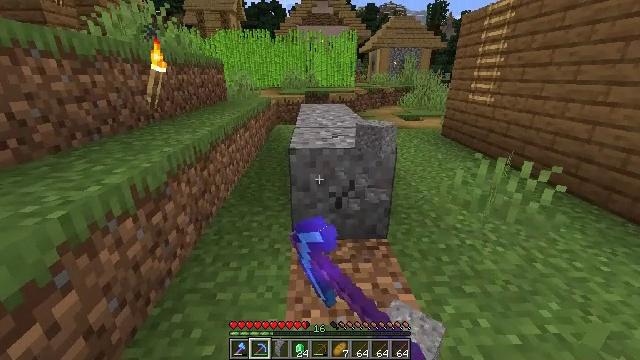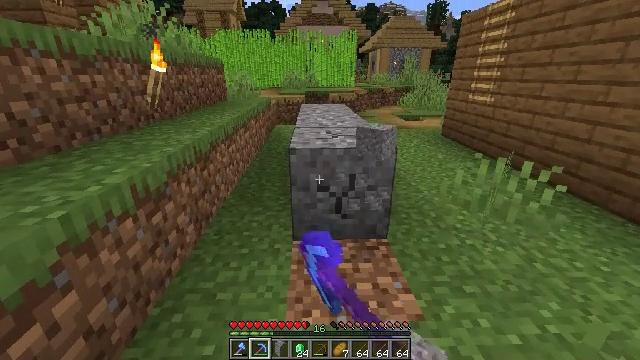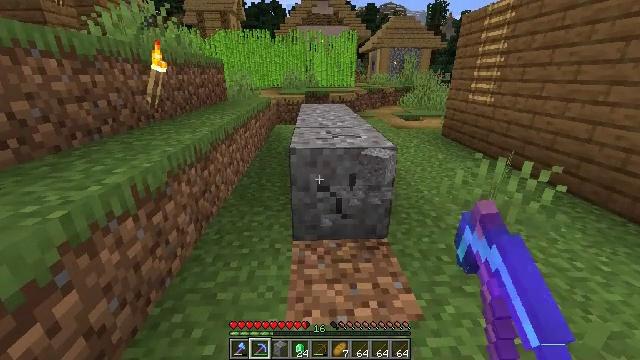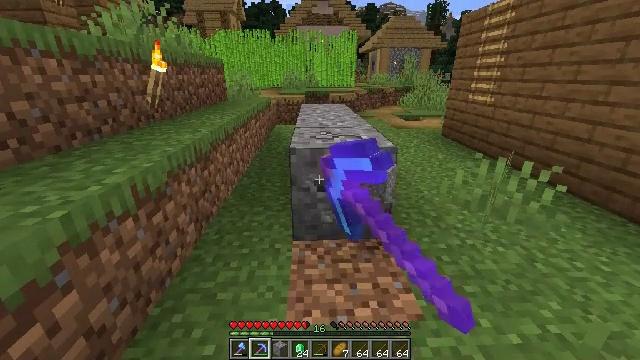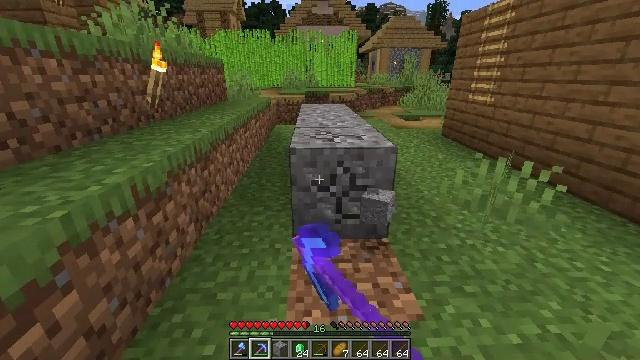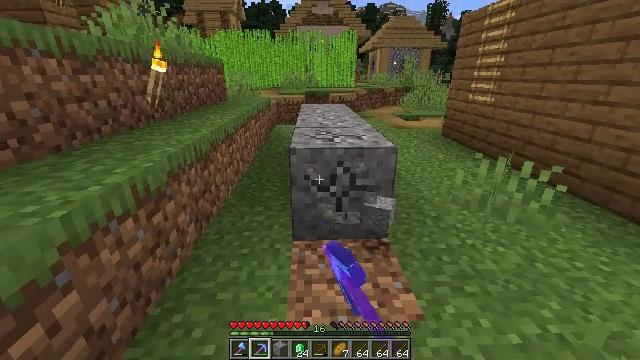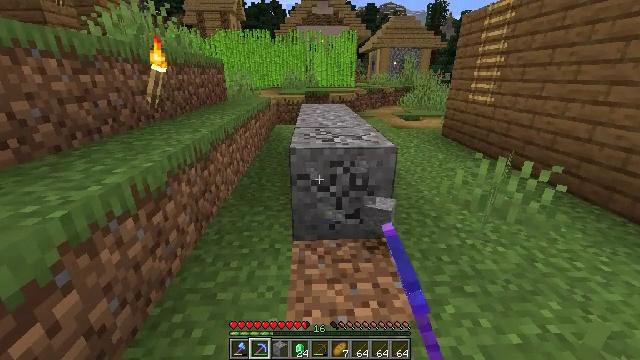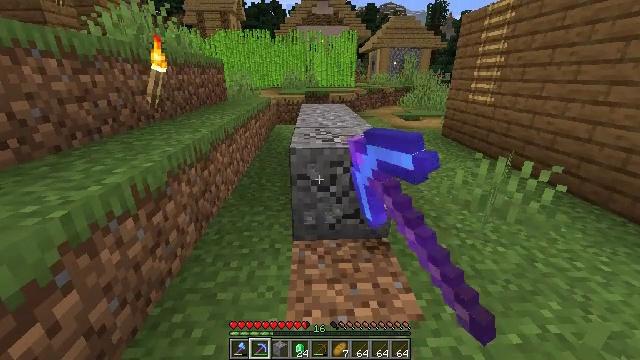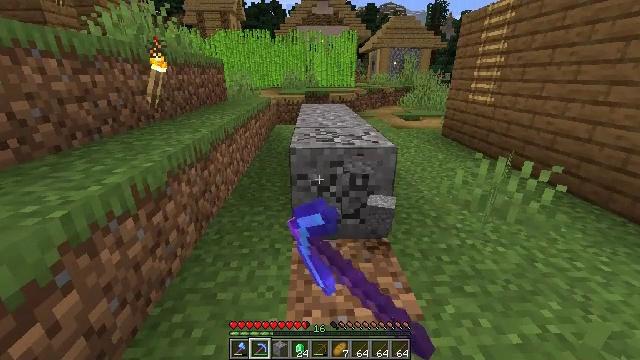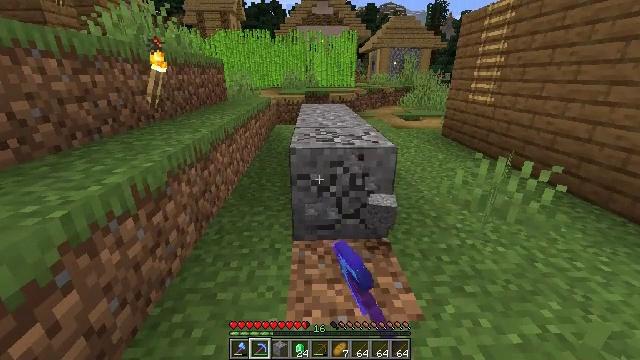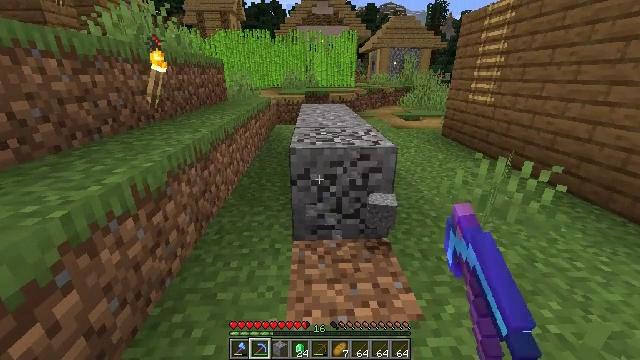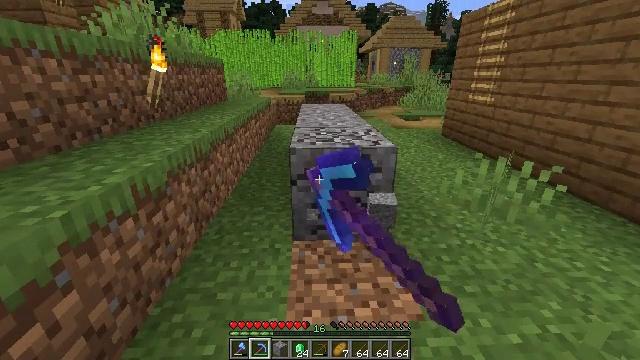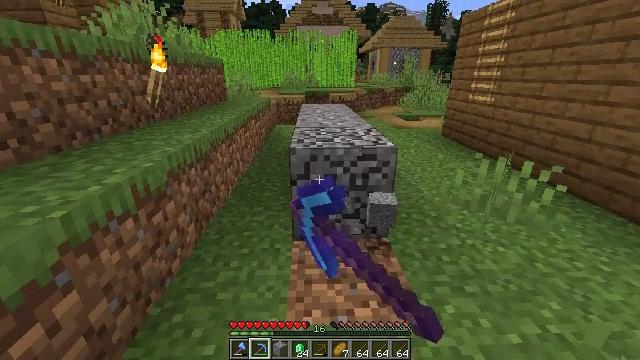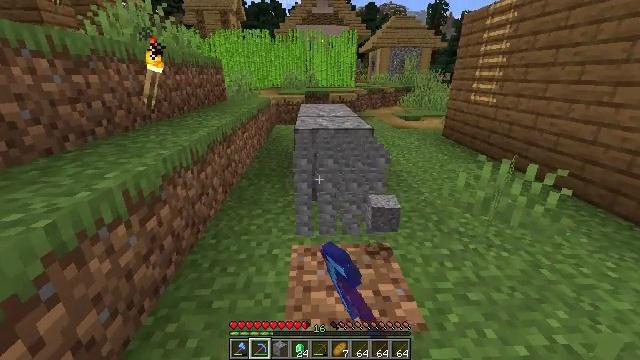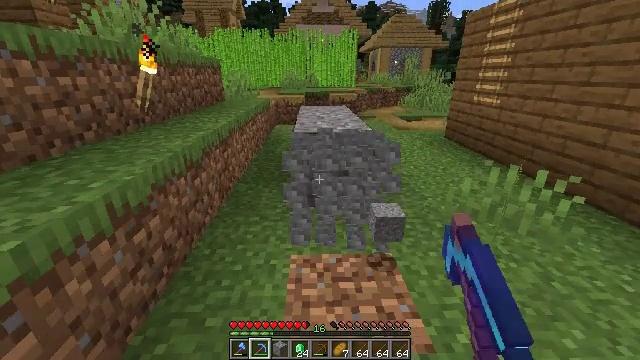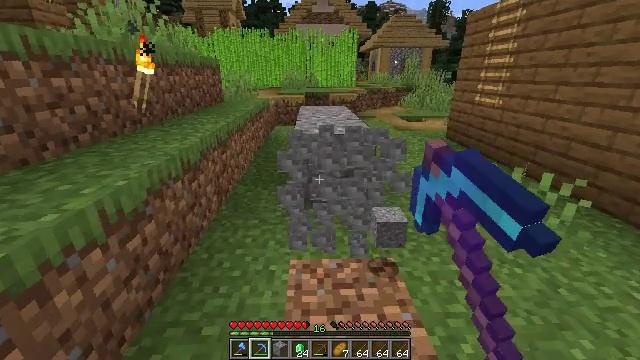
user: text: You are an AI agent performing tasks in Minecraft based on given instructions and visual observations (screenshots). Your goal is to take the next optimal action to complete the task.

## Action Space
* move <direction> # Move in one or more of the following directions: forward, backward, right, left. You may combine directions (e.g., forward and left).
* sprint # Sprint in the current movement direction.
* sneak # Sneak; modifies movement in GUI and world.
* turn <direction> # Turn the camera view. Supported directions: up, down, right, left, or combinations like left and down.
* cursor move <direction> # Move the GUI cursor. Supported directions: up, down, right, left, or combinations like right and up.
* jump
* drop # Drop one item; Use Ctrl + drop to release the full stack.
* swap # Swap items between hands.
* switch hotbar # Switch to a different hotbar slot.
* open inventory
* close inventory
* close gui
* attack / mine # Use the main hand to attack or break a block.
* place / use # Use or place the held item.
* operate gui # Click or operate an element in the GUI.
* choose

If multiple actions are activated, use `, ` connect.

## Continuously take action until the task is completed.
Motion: motion action
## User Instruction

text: Break the gravel block.
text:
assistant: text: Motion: attack / mine
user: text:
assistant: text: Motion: attack / mine
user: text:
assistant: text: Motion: attack / mine
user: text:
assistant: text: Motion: attack / mine
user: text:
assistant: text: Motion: attack / mine
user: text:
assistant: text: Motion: attack / mine
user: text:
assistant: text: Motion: attack / mine
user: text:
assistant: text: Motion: attack / mine
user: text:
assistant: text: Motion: attack / mine
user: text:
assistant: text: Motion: attack / mine
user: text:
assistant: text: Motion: attack / mine
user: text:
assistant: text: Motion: attack / mine
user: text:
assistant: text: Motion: move forward, attack / mine
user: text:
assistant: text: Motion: move forward, attack / mine
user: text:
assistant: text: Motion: move forward, attack / mine
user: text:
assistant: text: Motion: move forward, attack / mine
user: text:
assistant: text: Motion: attack / mine
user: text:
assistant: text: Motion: attack / mine
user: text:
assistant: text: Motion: attack / mine
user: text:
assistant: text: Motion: attack / mine
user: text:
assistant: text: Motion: attack / mine
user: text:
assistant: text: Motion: attack / mine
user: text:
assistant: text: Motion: attack / mine
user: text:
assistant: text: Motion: attack / mine
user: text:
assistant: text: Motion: attack / mine
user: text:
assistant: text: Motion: attack / mine
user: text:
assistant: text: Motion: attack / mine
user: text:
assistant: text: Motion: attack / mine
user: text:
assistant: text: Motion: attack / mine
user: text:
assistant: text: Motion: attack / mine